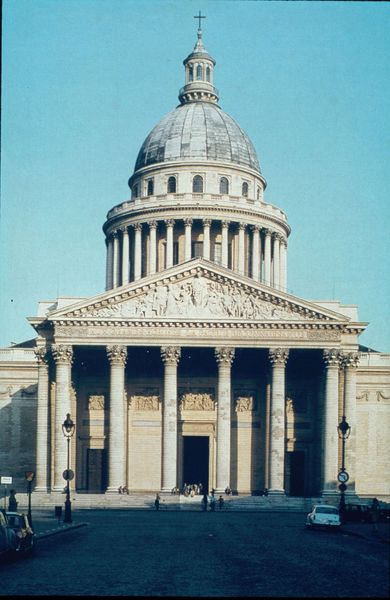
Titel: Panthéon (Außenansicht)
Künstler: Jacques Germain Soufflot
Standort: Paris
Institution: Panthéon
Schlagwörter: blau, himmel, weiß, fenster, frankreich, laterne, laternen, paris, strasse, säule, säulen, tür, gebäude, architektur, stein, kirche, klassizismus, personen, girlande, england, turm, turmspitze, vorbau, relief, ansicht, fassade, giebel, platz, pilaster, auto, figuren, kuppel, treppe, inschrift, stufen, tor, foto, fotografie, eingang, kreuz, fenstr, dom, kapitelle, kathedrale, pantheon, rom, kapitell, girlanden, fries, dreiecksgiebel, portal, giebelfeld, portikus, vatikan, tempel, london, korinthisch, reliefs, römisch, kapitol, monument, gebälk, bauwerk, staßenlaterne, tempelfront, tympanon, außenansicht, strassenlaterne, zentralbau, rundbau, zahnschnitt, säulenreihe, tambour, korinthica, kuppeldach, paltz, tambourkuppel, verkehrsschild, katholisch, kreu, oto, mini, sixtinische kapelle, säilen, washington, capitol, rue soufflot, sainte madeleine, soufflot, säulenkranz, gottelshaus